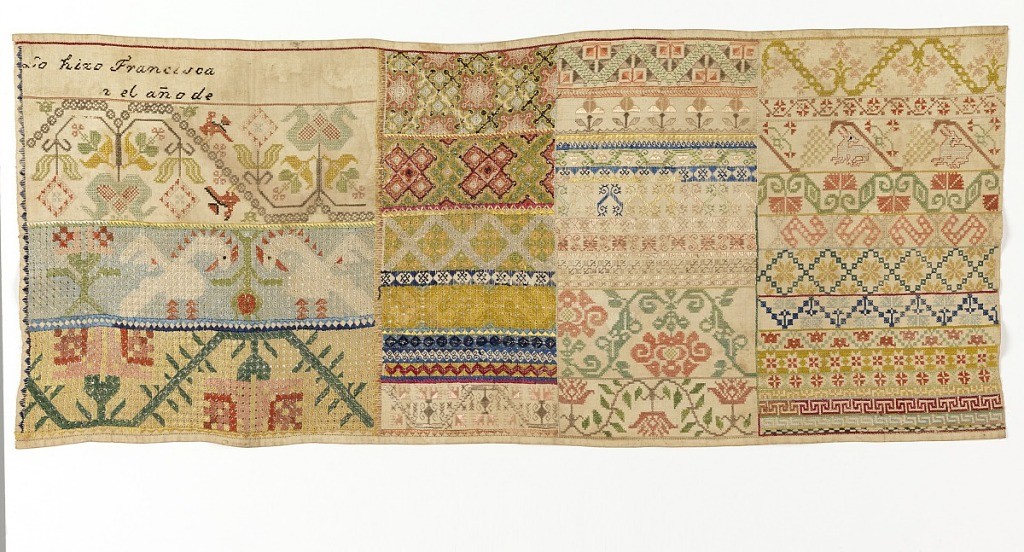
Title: Sampler
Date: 18th century
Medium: silk embroidery on linen foundation Technique: long-armed cross, aztec, satin, double running, and back stitches on plain weave
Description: Four panels of pattern with inscription in Spanish.